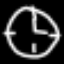
Label: clock